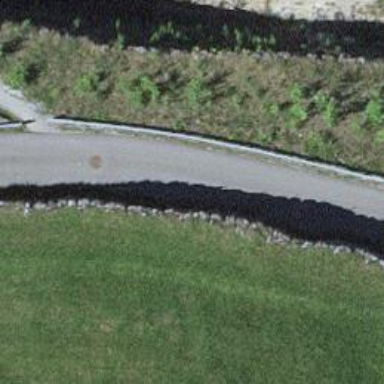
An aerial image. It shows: Retaining wall.